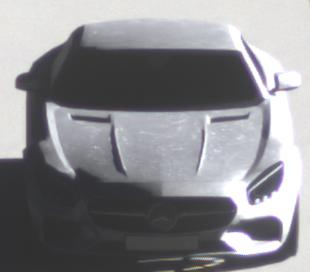
Make: Mercedes-Benz
Model: AMG GT Coupé
Detailed model: AMG GT (190) Coupé
Model produced from: 2014/10
Model produced until: 2017/01
Doors: 2
Color: white
Road condition: dry road
Daytime: morning or afternoon
Contrast: high contrast